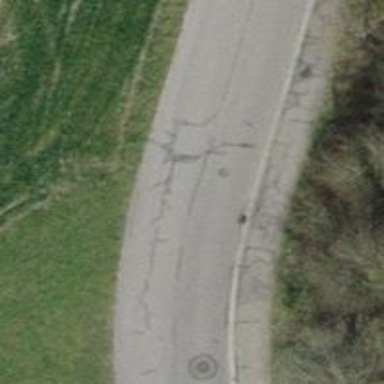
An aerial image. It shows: Residential road with asphalt surface and sidewalk on the left.